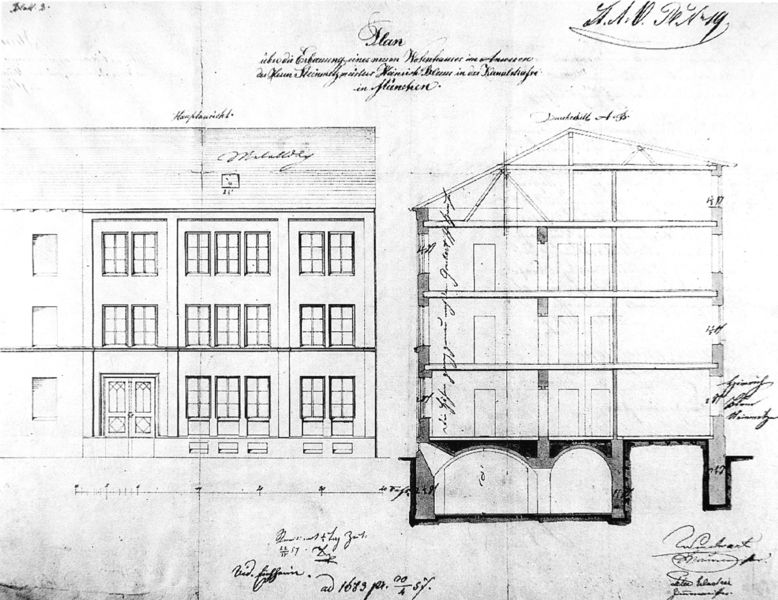
Titel: Wohnhaus Blum, Stollbergstraße 18 in München, Aufriss und Querschnitt
Künstler: Windwart & Erlacher
Standort: München
Institution: Planungsreferat, Lokalbaukommission
Schlagwörter: feder, weiß, fluss, fenster, glas, grau, schwarz, skizze, stützen, säule, säulen, tür, zeichnung, dach, gebäude, haus, alt, wand, architektur, falten, signatur, klassizismus, blatt, front, frontal, schrift, papier, bogen, fassade, türen, datierung, giebel, signiert, wohnung, inschrift, seitenansicht, balken, wände, griff, eingang, keller, tusche, wohnhaus, gerüst, gewölbe, unterschrift, höhe, sprossen, münchen, stockwerk, technik, druck, schnitt, seite, text, beschriftung, bleistift, entwurf, bauhaus, portal, werkstatt, mauern, portikus, konstruktion, etagen, geschosse, plan, sach, stockwerke, querschnitt, bau, knick, fenstersims, handschrift, geschoss, haustür, weinkeller, dachluke, ebenen, dachgeschoss, riss, grundriss, bauwerk, massstab, aufriss, etage, bauzeichnung, bauplan, architekt, graphit, vorne, erdgeschoss, gliederung, berechnung, maße, paln, dachkonstruktion, planung, unterschriften, eingangstür, vertikal, fensterkreuze, seitenfassade, beschriftug, erste, etagenhaus, falz, gewölbekeller, haustüre, kellergewölbe, knicke, spalierfenster, trackt, zweite, hausbau, bemaßung, bauweise, hausplan, renster, voderansicht, baufriss, mm, architeckt, hausskizze, zeichnungarchitektur, 1689